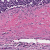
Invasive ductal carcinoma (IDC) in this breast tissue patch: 1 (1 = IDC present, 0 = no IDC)